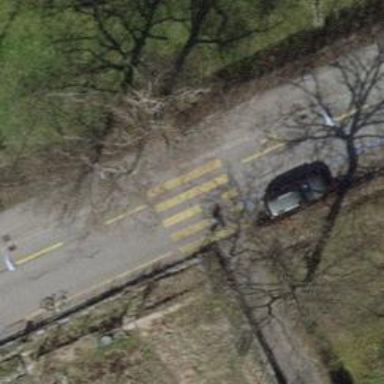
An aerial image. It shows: Cycle barrier.